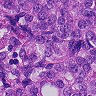
Metastatic tissue present: yes